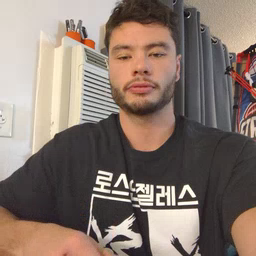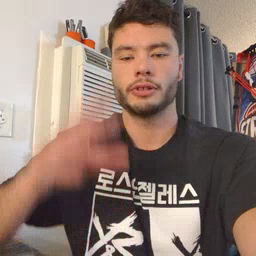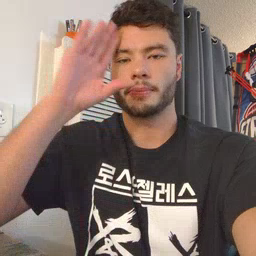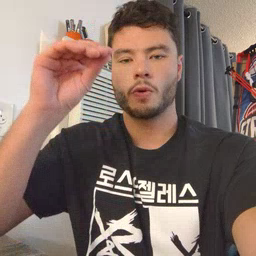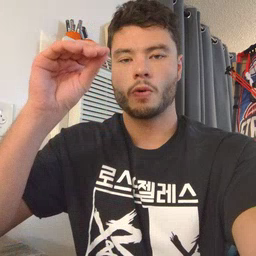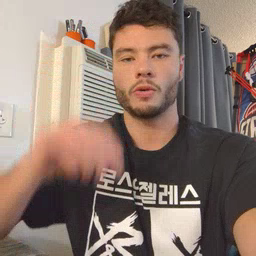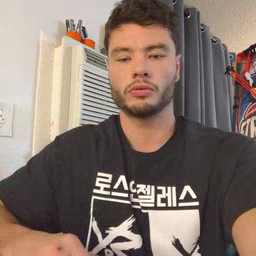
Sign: boy